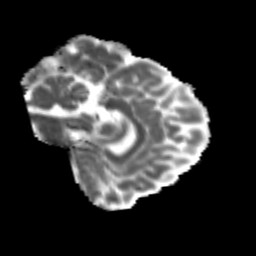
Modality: MD
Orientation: sagittal
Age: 25
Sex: male
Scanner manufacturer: siemens
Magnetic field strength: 3 T
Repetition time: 3.5 s
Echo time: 0.113 s